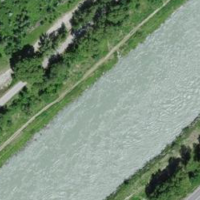
EUNIS habitat code: 15
Species observed at this site:
Libellula quadrimaculata
Clematis vitalba
Leptidea sinapis